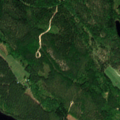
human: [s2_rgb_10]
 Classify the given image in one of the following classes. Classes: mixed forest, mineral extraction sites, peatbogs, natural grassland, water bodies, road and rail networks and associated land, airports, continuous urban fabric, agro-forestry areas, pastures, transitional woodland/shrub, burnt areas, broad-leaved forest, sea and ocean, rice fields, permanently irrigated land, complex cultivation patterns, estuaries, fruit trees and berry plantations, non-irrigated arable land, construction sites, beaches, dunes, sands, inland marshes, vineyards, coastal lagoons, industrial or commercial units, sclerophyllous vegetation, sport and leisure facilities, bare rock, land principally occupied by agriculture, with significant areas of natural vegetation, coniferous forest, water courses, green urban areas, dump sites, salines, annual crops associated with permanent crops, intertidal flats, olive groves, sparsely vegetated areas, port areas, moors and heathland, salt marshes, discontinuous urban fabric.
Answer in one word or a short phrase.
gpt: coniferous forest, mixed forest, water bodies